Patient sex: M
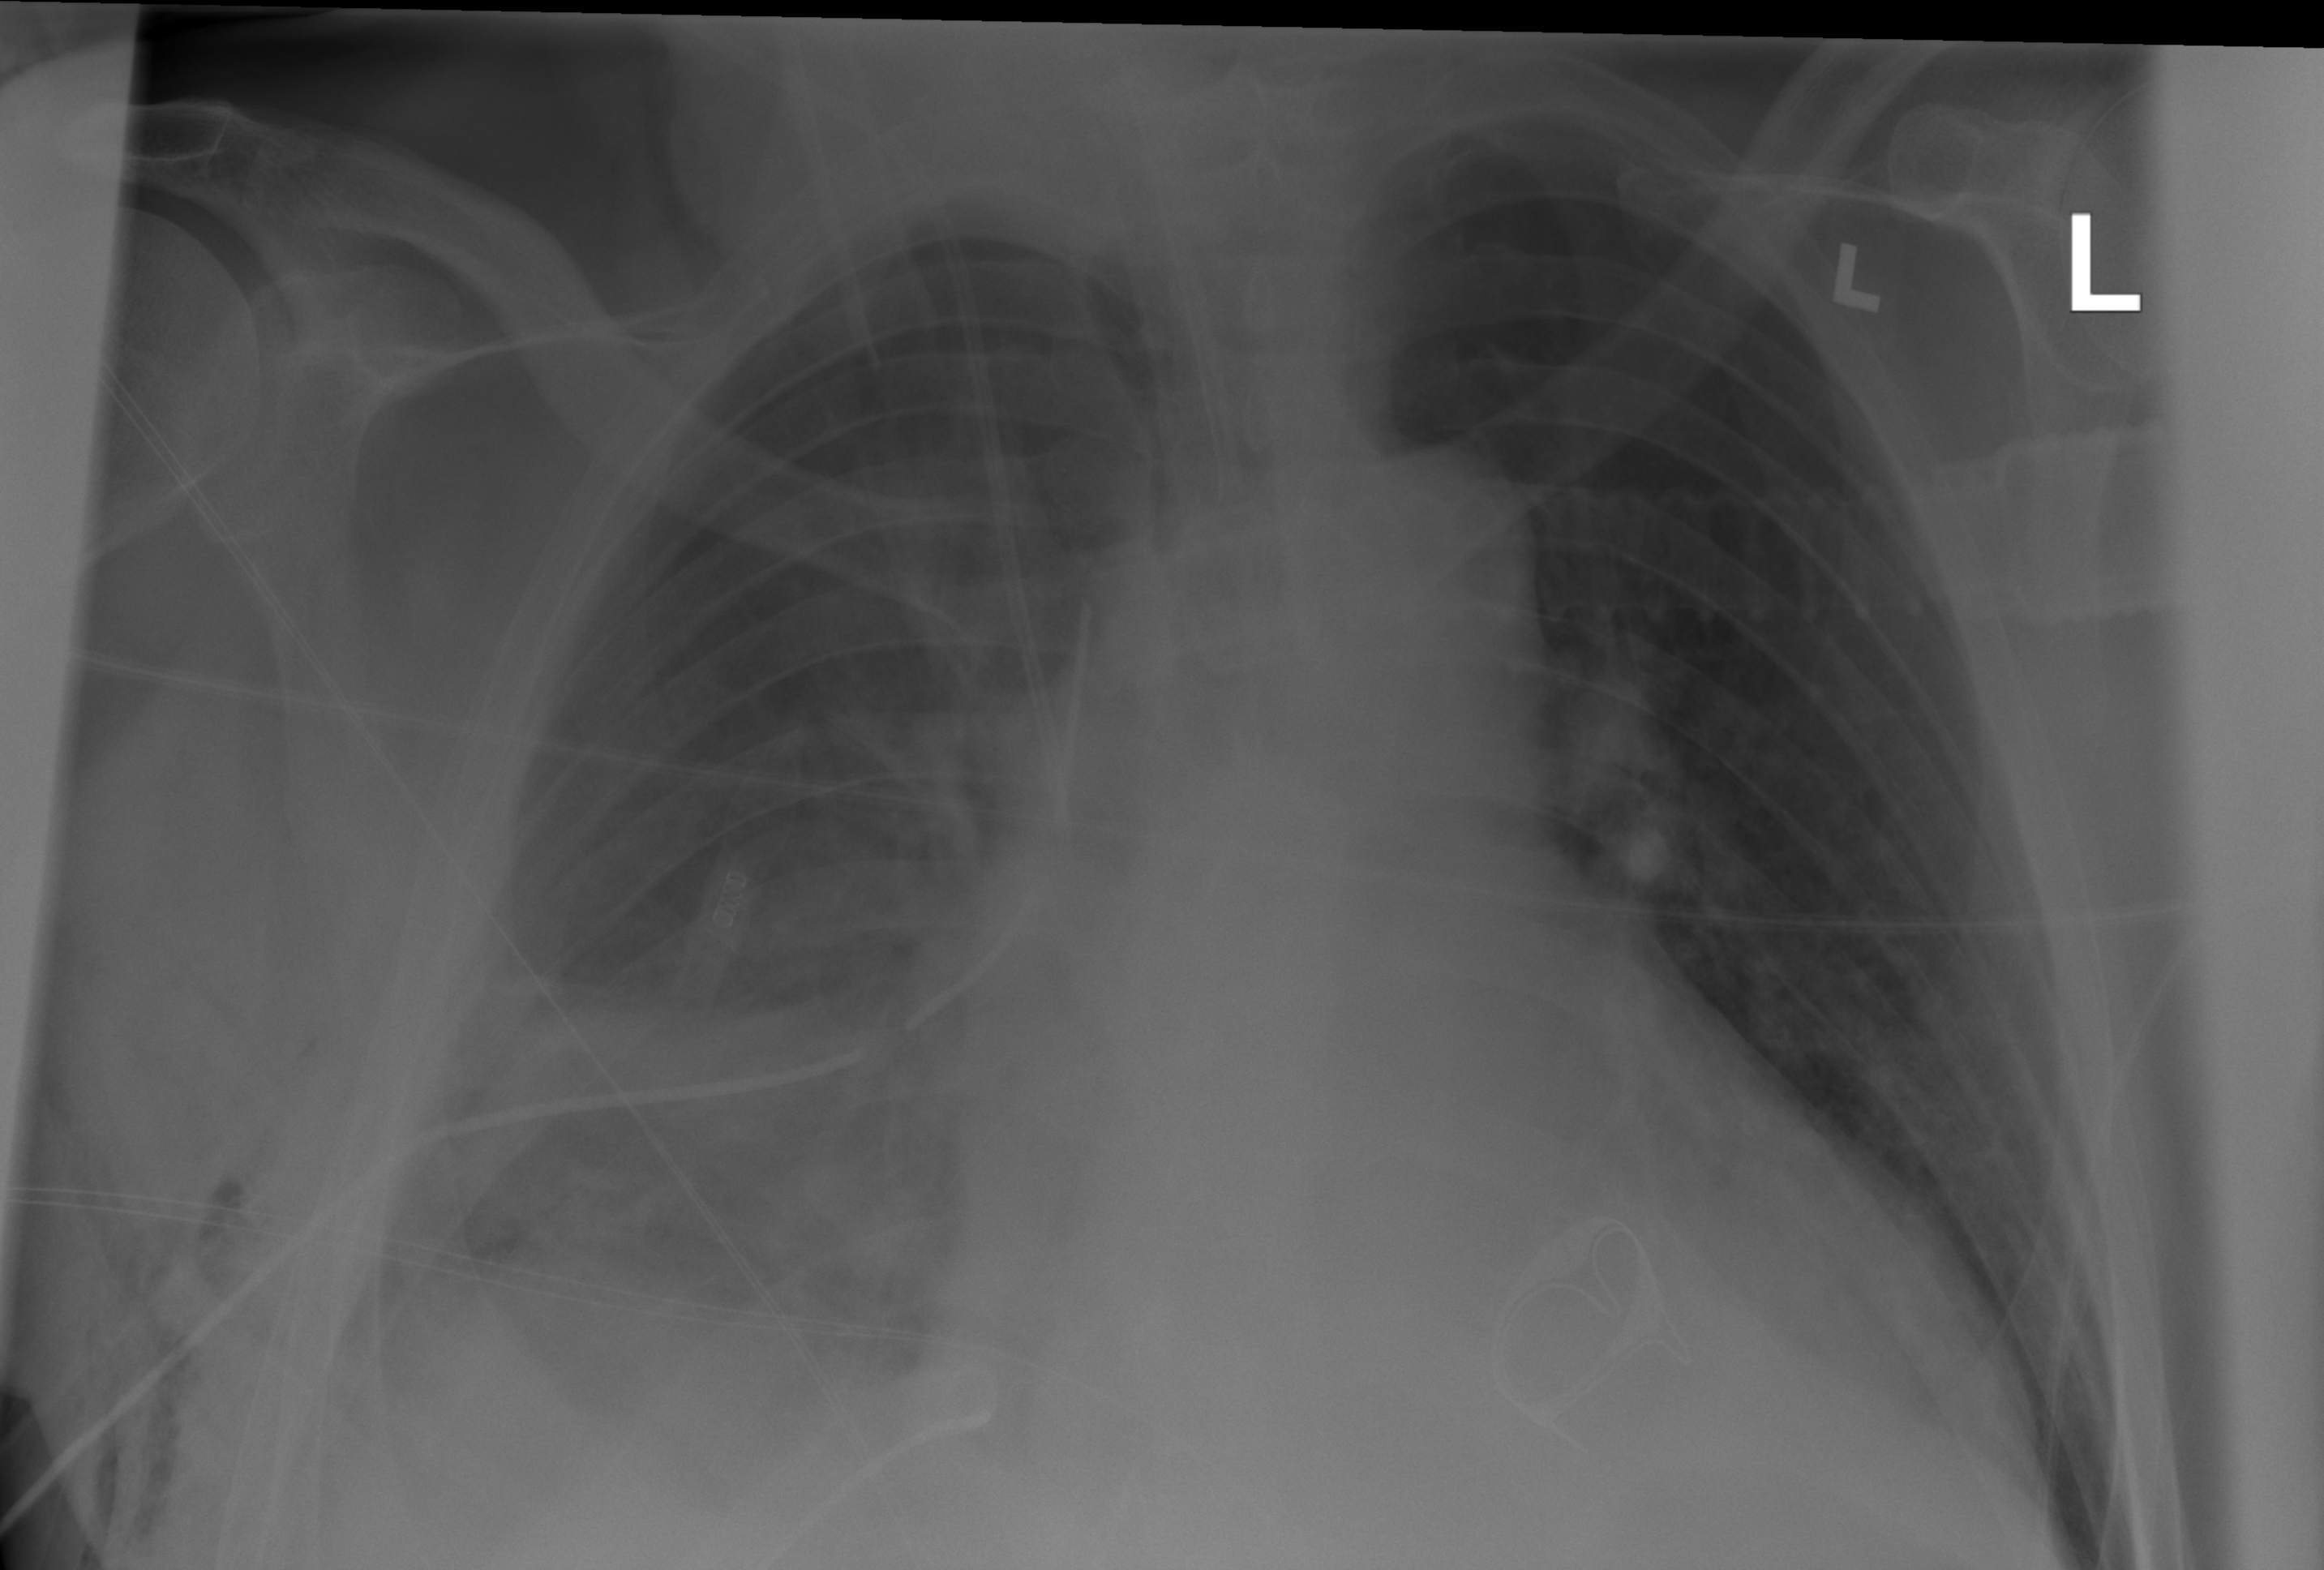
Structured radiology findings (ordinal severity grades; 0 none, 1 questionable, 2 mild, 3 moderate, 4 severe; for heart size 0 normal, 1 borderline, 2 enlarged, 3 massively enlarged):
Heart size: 2
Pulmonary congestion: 2
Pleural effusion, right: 2
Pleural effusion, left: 0
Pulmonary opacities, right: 1
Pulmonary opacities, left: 0
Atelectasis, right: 3
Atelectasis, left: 2